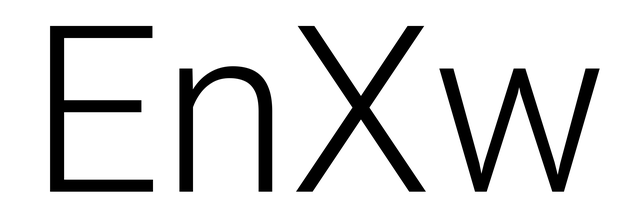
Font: Roboto_Light